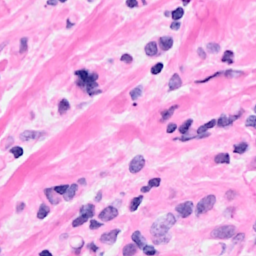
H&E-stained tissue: Breast